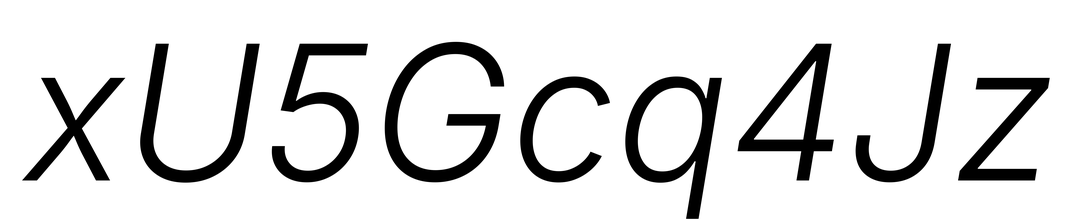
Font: Inter-Italic_Light_Italic